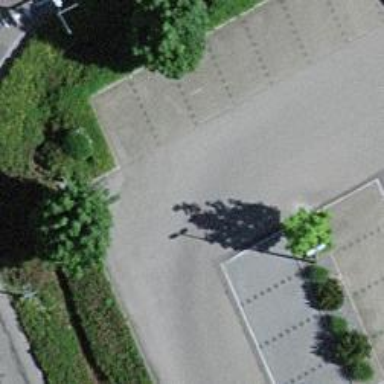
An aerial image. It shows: Parking aisle designated as service road.